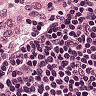
Metastatic tissue present: no